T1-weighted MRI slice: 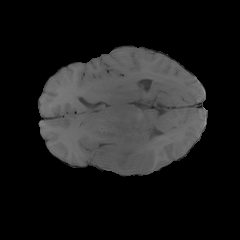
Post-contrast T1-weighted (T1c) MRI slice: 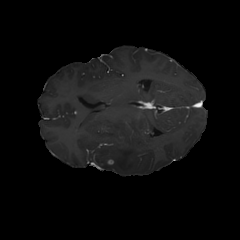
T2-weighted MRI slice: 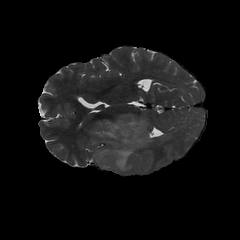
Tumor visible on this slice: yes